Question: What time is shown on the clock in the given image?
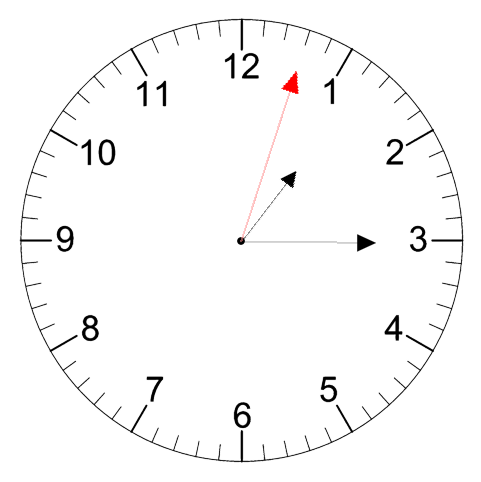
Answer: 01:15:03